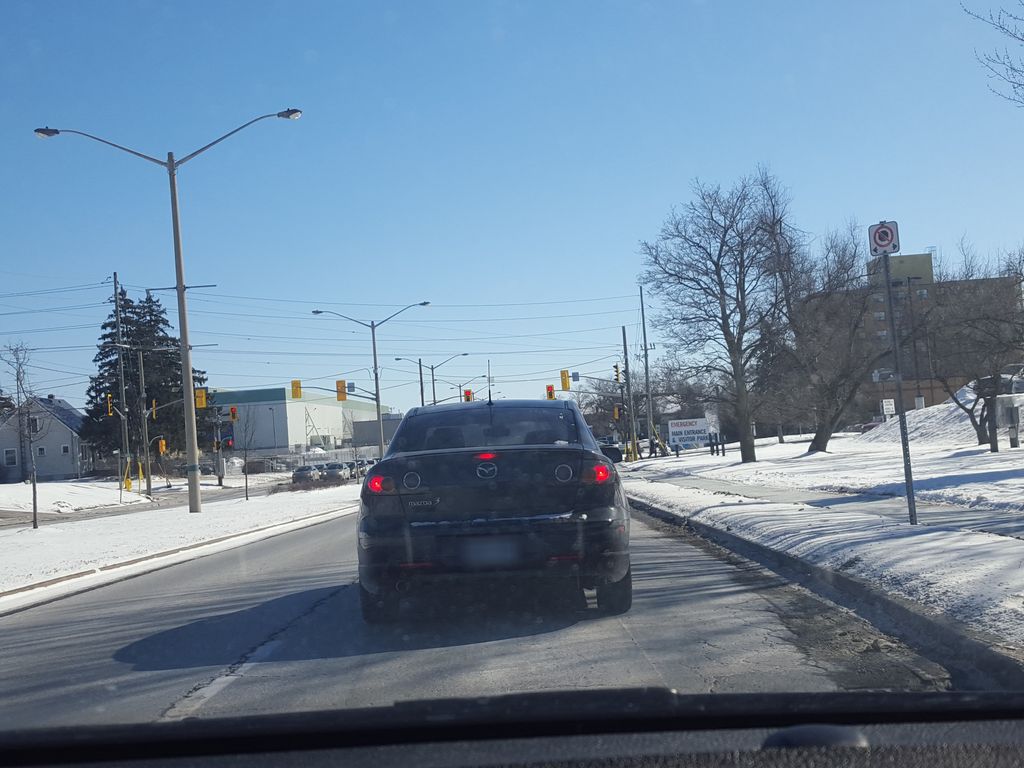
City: kitchener-waterloo